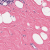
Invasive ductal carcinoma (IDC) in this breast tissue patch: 0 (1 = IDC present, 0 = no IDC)